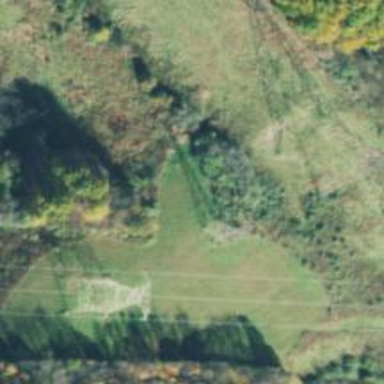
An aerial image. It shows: Lattice structure tower used for power distribution.